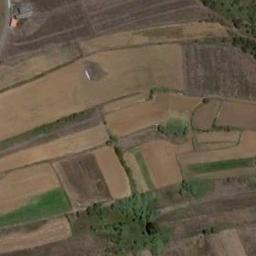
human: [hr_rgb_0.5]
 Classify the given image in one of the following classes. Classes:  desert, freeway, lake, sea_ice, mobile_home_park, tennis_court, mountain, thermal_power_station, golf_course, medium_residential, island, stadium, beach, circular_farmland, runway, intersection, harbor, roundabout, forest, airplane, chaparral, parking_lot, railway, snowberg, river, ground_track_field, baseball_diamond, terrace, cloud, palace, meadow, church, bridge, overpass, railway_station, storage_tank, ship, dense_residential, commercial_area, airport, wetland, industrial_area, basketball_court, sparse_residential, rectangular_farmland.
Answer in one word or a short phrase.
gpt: terrace